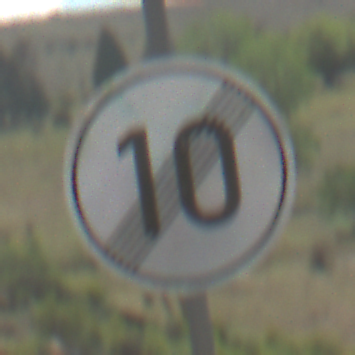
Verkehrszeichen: EndeGeschwindigkeit10
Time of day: Midday
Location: Outdoor (Nature)
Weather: PartlyCloudy
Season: NotSpecified
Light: Natural